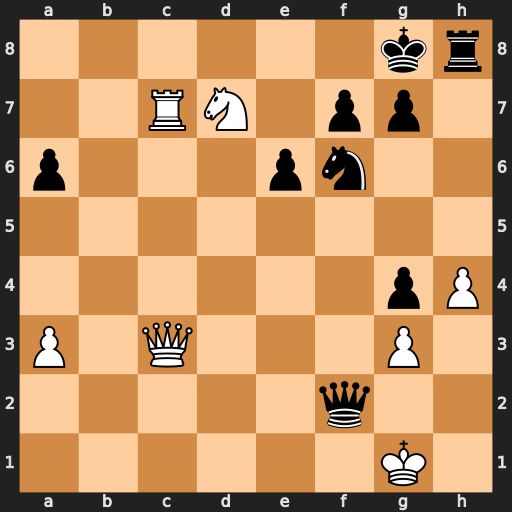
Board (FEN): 6kr/2RN1pp1/p3pn2/8/6pP/P1Q3P1/5q2/6K1
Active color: w
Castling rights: -
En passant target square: -
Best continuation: Kxf2